Question: Here is a screenshot:

I want to catch a specific page template and show meta box according the specific page template. I have tried to with it:
'''
$pageTemplate = get_post_meta($post->ID, '_wp_page_template', true);
'''
but is not working.
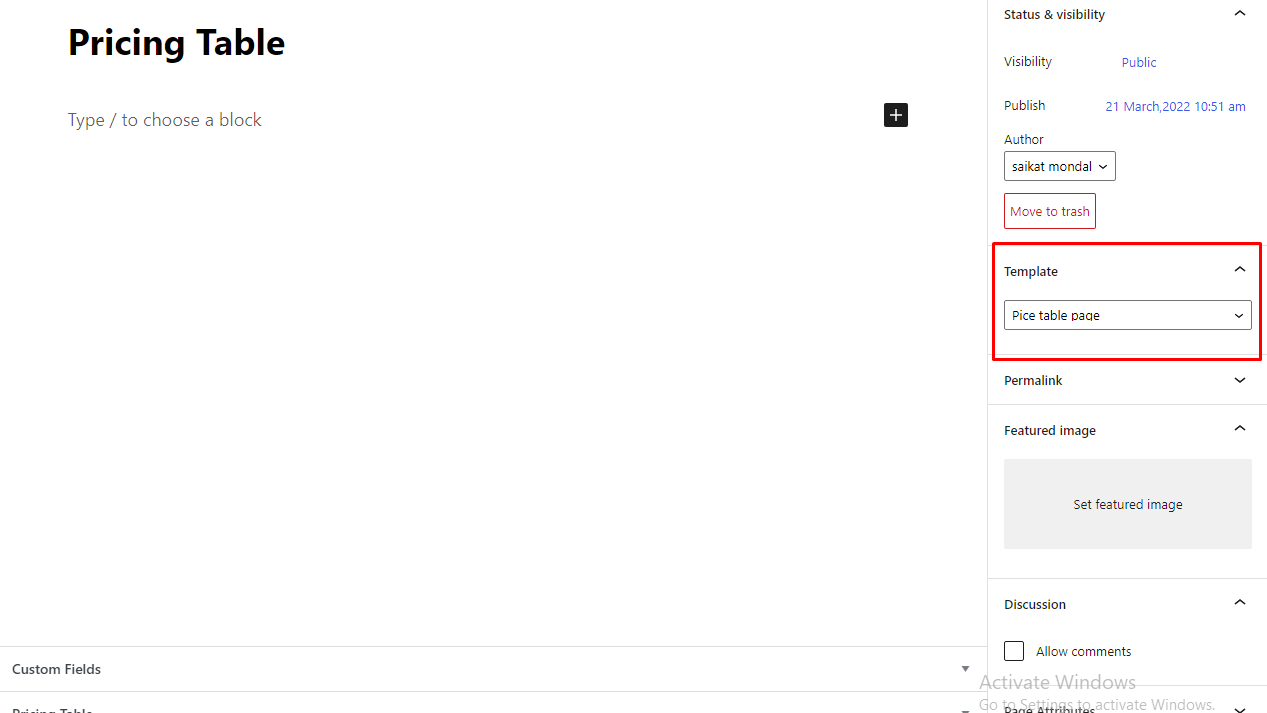
Answer: Add the following code to 'functions.php':
'''
add_filter('template_include', 'var_template_include', 1000);
function var_template_include($t) {
$GLOBALS['current_theme_template'] = basename($t);
return $t;
}
function get_current_template() {
if (isset($GLOBALS['current_theme_template'])) {
return $GLOBALS['current_theme_template'];
} else {
return false;
}
}
'''
You'll then be able to do the following:
'''
$pageTemplate = get_current_template();
'''